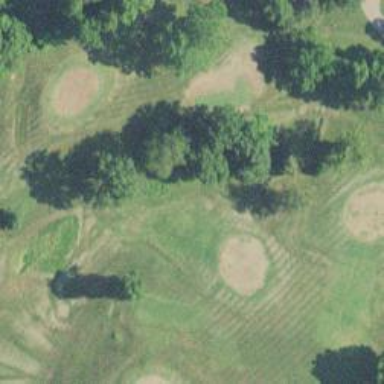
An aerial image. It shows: Golf hole.